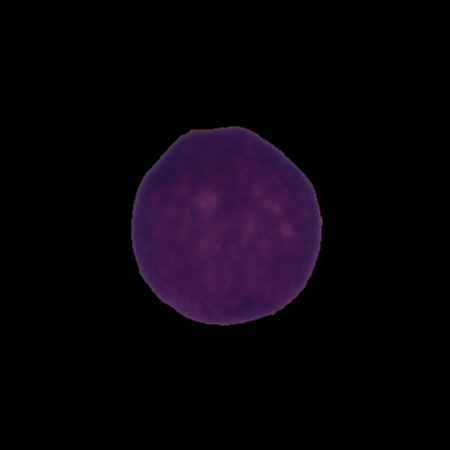
Label: cancer